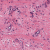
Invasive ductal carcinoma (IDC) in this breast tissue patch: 0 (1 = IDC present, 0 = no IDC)